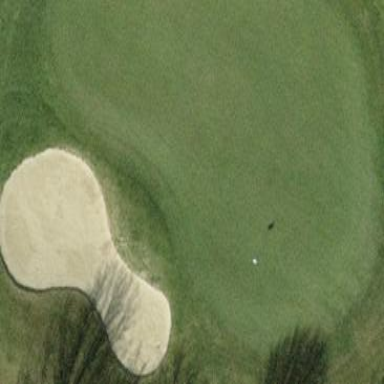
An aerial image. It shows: Picturesque green golfing area with grass land use.